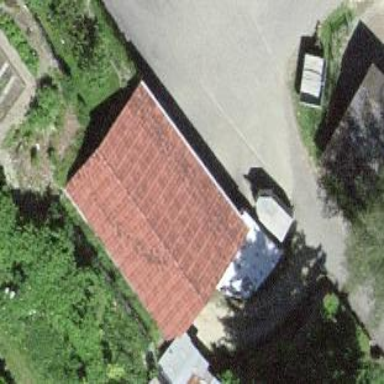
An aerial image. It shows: Farm auxiliary building.